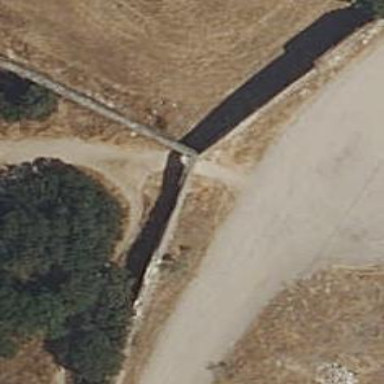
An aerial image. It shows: Gate.